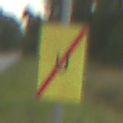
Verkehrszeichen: EndeUmleitung
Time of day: SunriseSunset
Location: Outdoor (RoadRail)
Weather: PartlyCloudy
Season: NotSpecified
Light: Natural